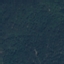
Land use / land cover: Forest